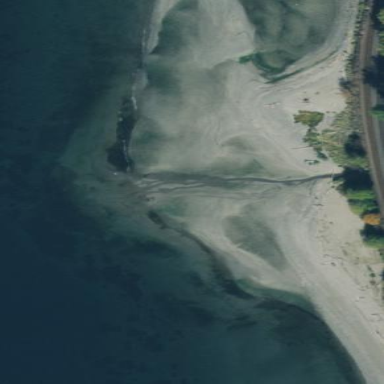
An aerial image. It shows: Recreation ground next to natural beach.